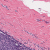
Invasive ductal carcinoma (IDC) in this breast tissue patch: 0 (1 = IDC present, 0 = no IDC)